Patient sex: M
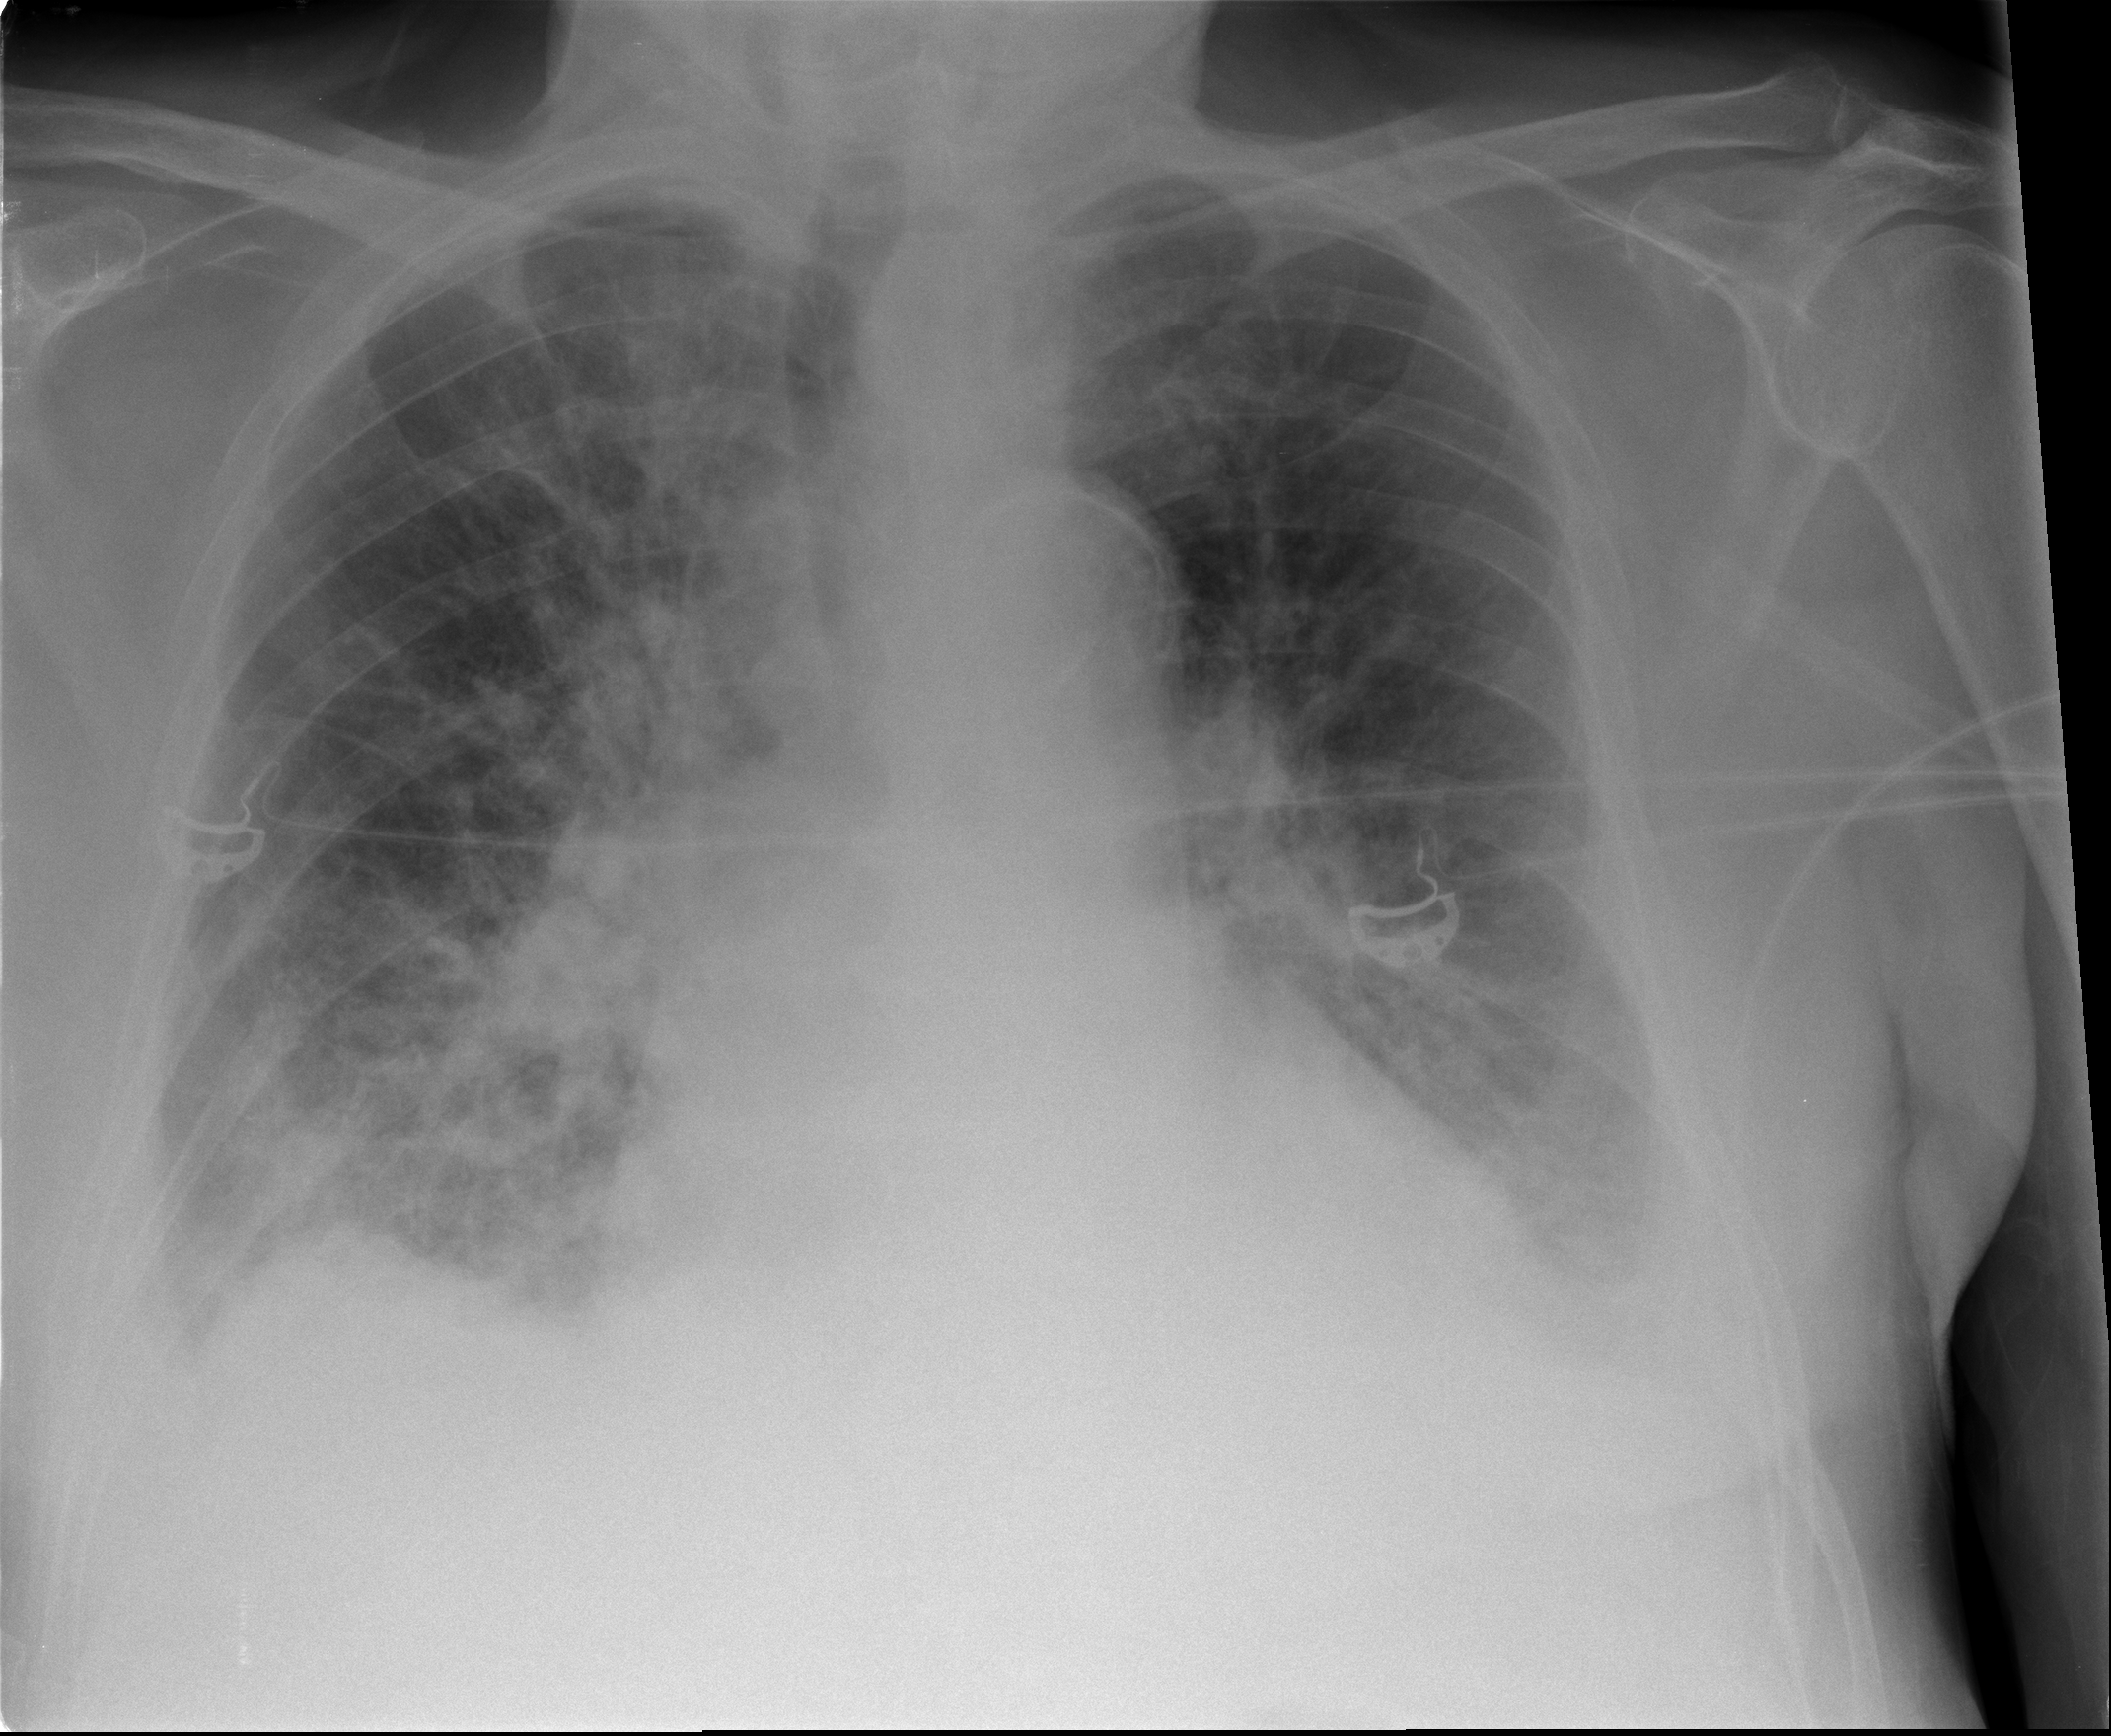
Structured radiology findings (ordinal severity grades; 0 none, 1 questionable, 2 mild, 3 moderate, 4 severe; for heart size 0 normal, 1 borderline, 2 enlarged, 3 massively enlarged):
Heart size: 2
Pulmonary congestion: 3
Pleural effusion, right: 2
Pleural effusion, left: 2
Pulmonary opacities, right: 3
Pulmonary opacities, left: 2
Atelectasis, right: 2
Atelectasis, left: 2